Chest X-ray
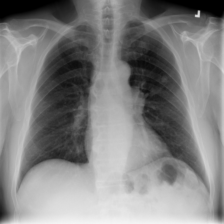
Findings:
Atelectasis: negative
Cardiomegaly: negative
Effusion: negative
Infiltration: negative
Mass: positive
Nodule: positive
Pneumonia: negative
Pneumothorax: negative
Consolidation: negative
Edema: negative
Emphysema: negative
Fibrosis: negative
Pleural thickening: negative
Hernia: negative